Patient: sex M, age 66
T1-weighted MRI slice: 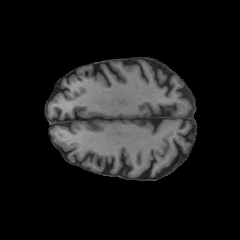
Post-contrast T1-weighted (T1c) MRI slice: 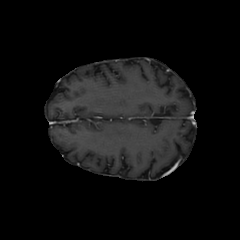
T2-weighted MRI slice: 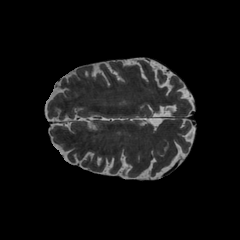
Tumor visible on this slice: no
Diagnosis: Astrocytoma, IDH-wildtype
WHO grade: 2